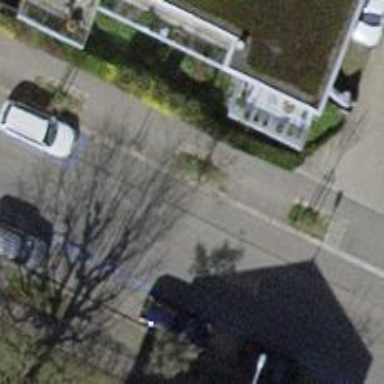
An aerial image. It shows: Avenue lined with trees.